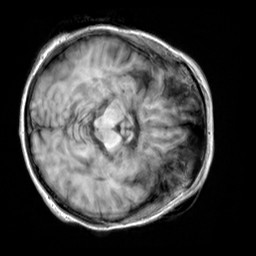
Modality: T1w
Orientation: axial
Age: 67
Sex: female
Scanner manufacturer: siemens
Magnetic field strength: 3 T
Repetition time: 2.3 s
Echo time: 0.00303 s